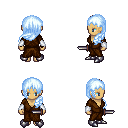
a pixel art fantasy rpg character, female body template, human, tanned skin, brown robe, red pants, white cyan left-swept hairstyle, white cloth bracers, metal boots, dagger, four views (front, back, left, right), 2x2 character sprite sheet, small pixel art, hard edges, no anti-aliasing